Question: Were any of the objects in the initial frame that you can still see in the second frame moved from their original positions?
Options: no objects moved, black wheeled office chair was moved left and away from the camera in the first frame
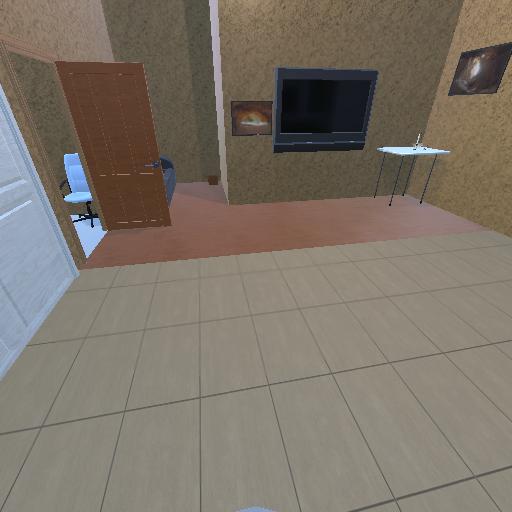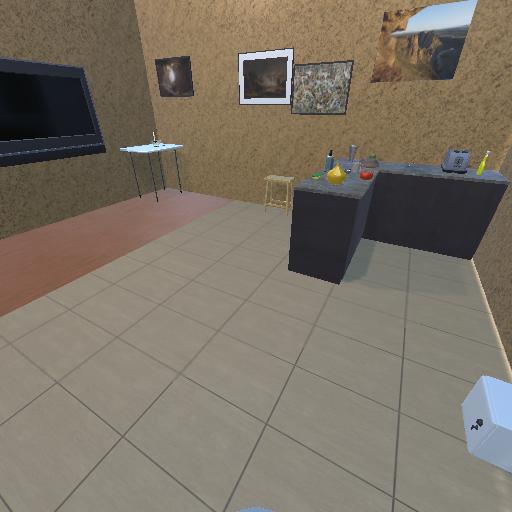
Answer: no objects moved